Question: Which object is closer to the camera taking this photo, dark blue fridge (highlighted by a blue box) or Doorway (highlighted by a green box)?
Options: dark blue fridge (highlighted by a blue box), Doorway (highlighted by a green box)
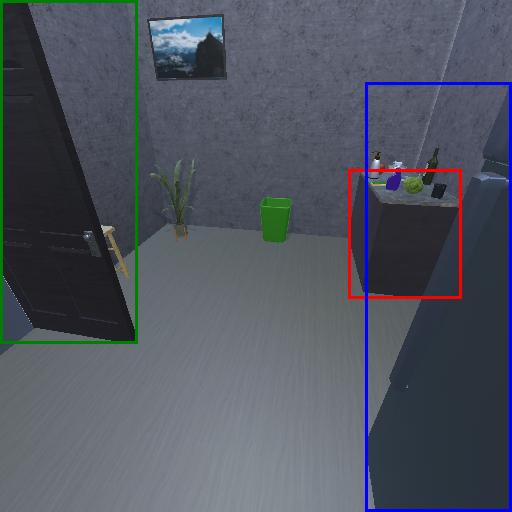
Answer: dark blue fridge (highlighted by a blue box)